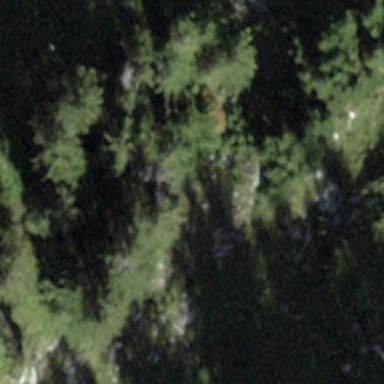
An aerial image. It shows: Forest area.